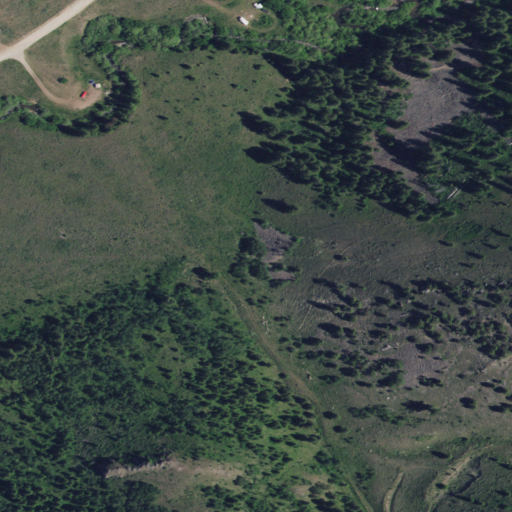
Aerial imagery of valley in Idaho named Little Currant Hollow containing evergreen forest, shrub, herbaceous wetlands, and woody wetlands